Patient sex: M
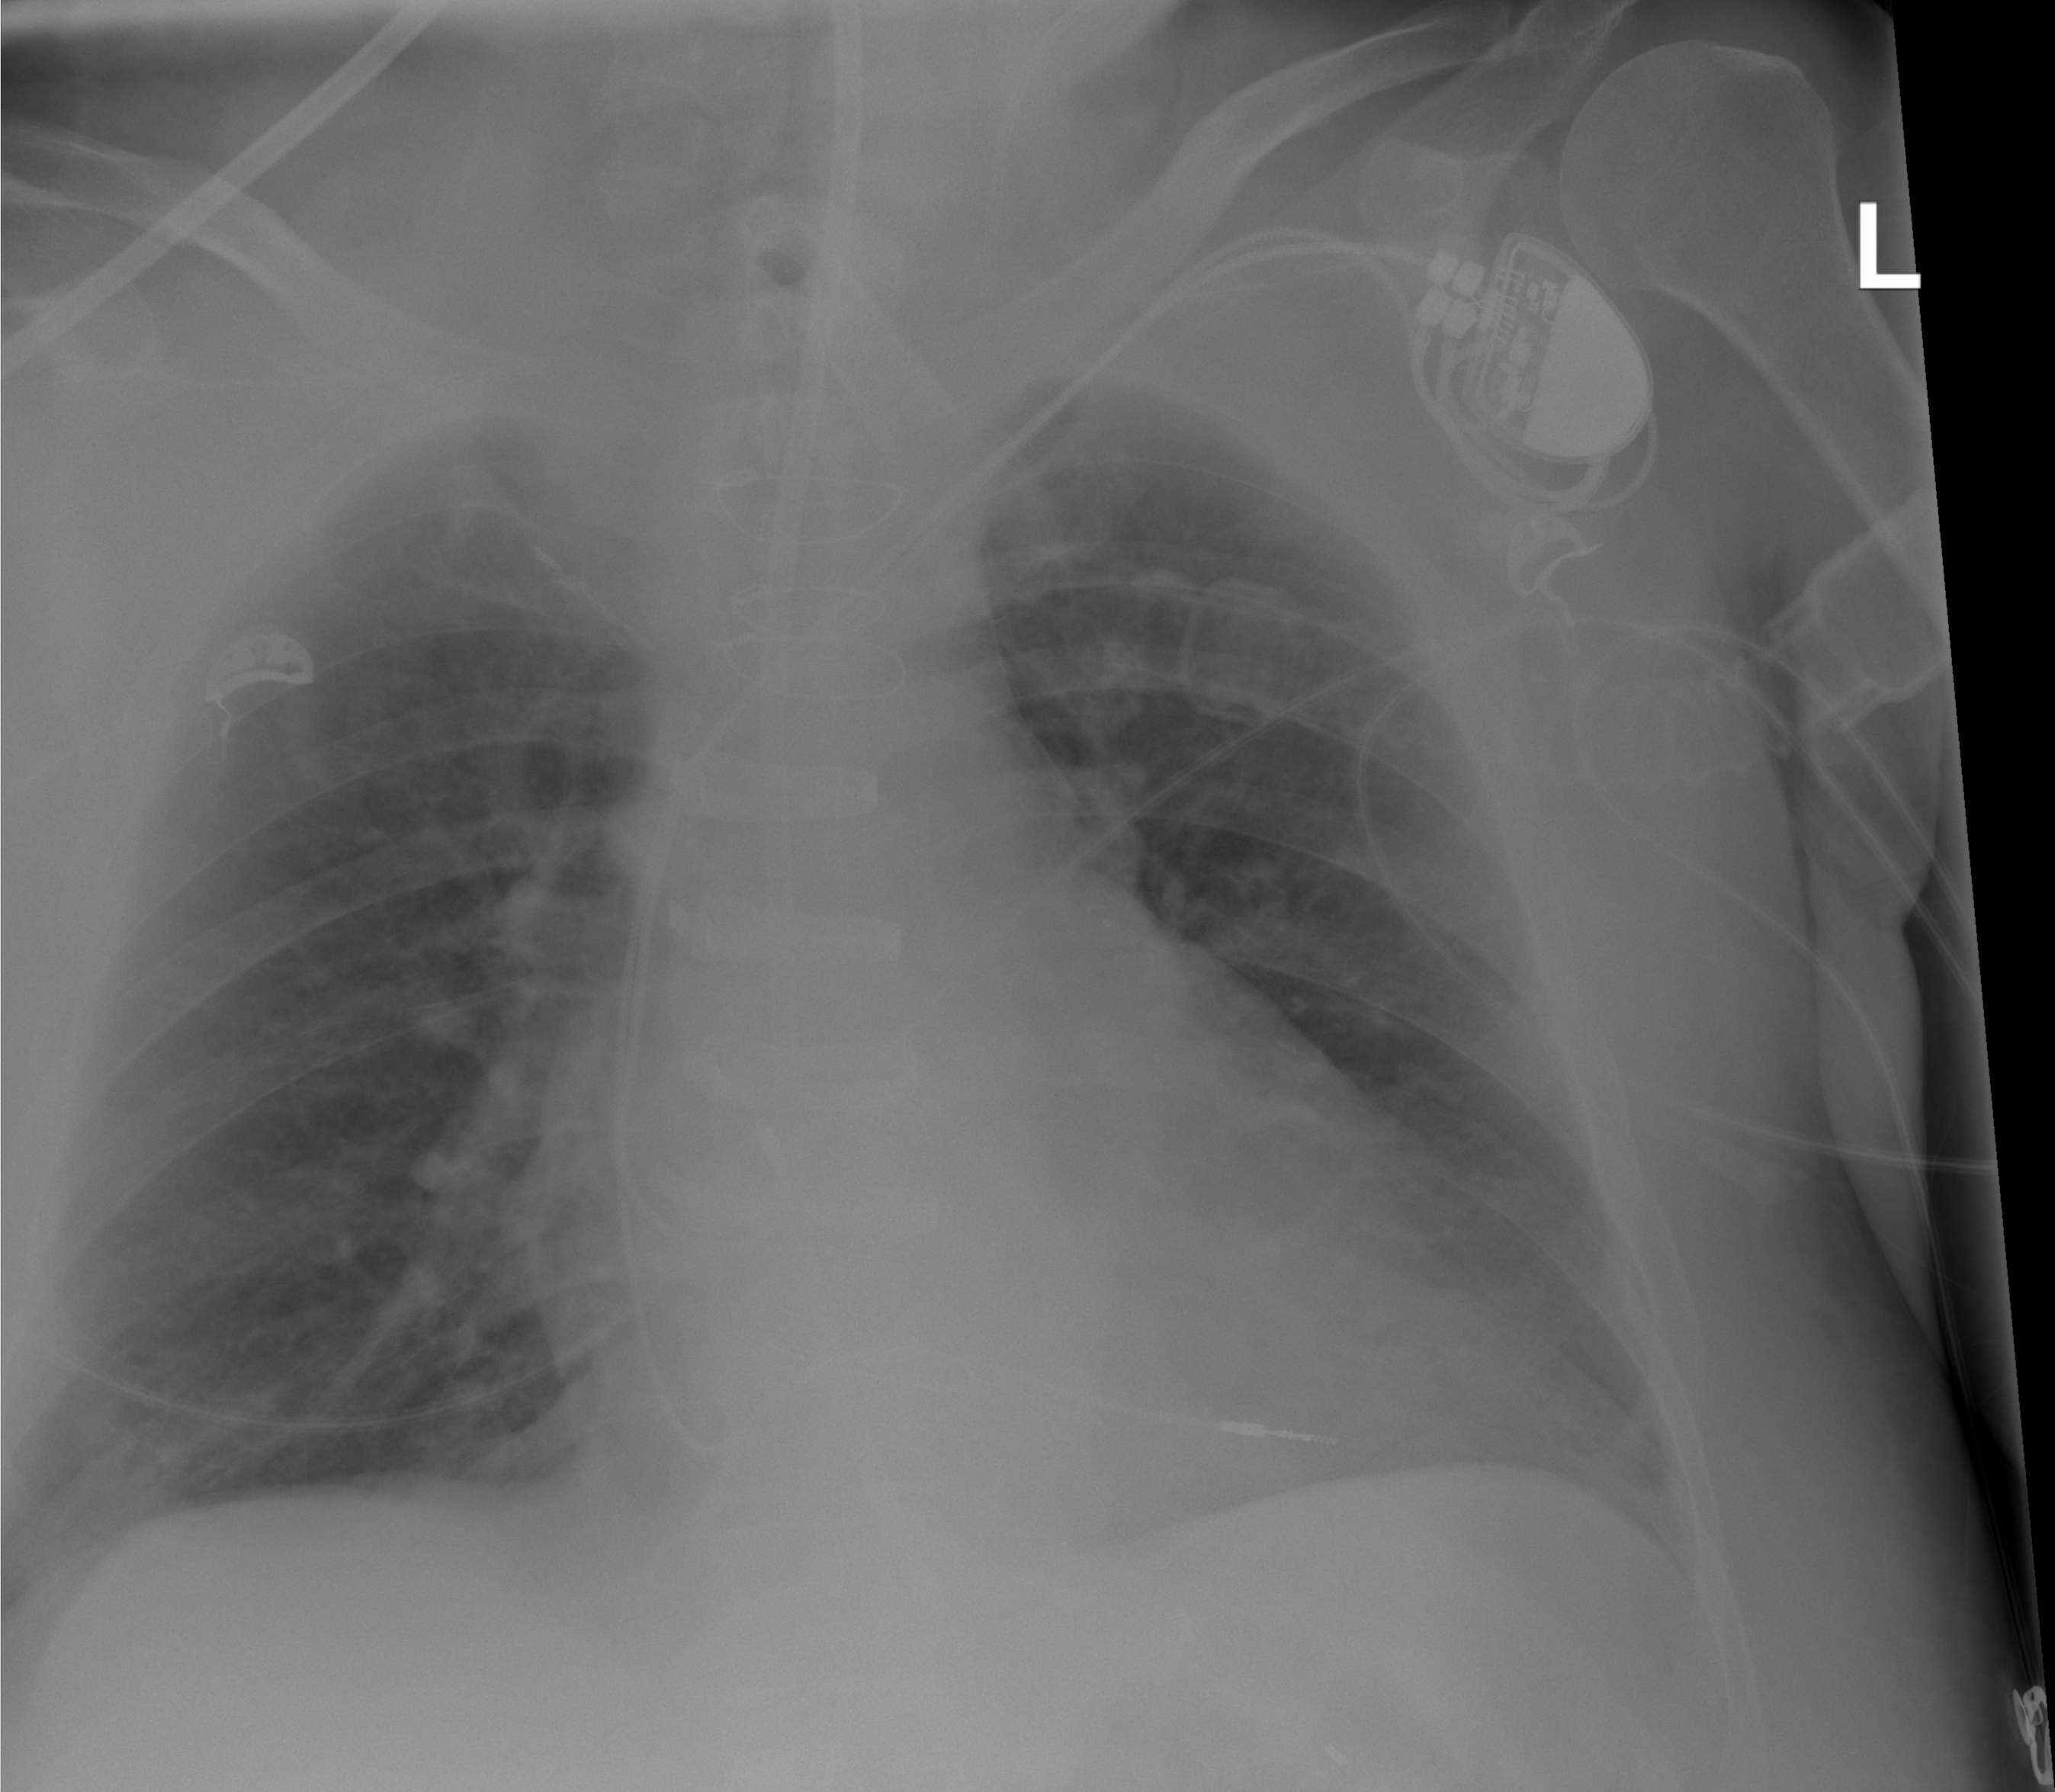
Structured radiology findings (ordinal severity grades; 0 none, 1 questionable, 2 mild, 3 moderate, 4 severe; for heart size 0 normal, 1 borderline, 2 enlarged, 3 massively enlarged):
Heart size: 0
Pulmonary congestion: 1
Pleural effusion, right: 0
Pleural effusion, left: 0
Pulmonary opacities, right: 0
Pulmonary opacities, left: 0
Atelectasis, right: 1
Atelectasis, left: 1